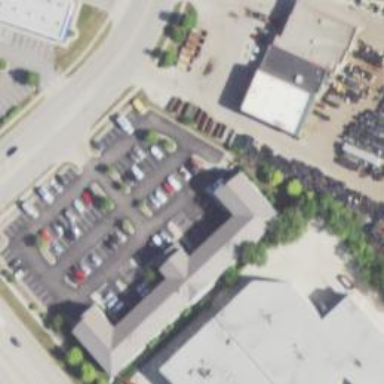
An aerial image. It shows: Parking space.